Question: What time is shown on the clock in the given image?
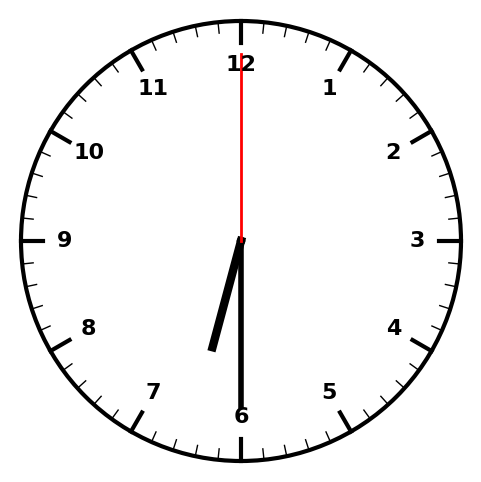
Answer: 06:30:00